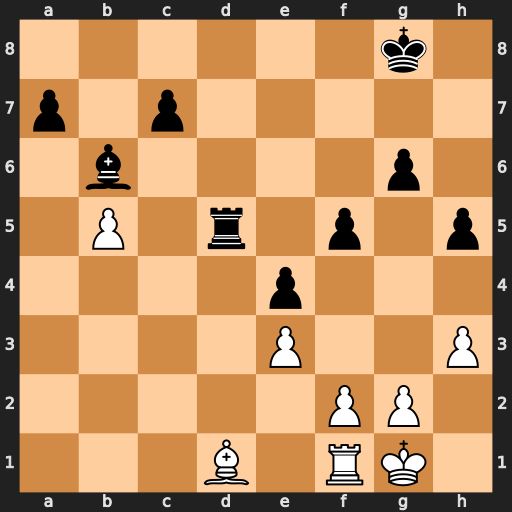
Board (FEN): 6k1/p1p5/1b4p1/1P1r1p1p/4p3/4P2P/5PP1/3B1RK1
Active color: w
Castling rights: -
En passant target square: -
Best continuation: Bb3 Kg7 Bxd5